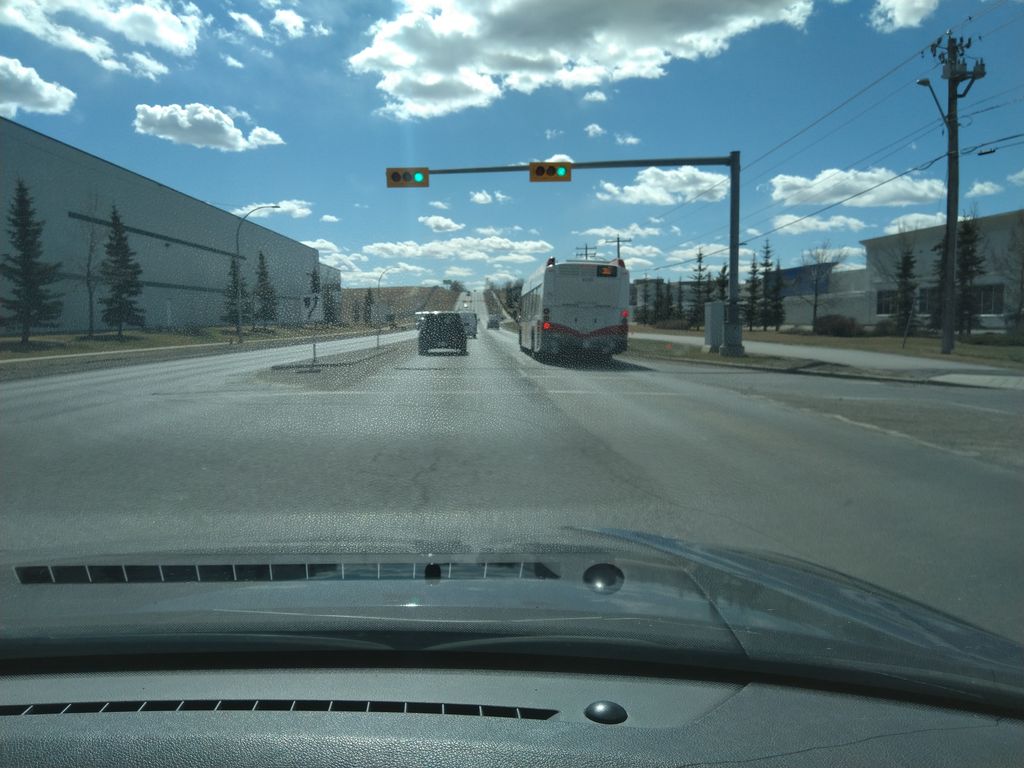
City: calgary